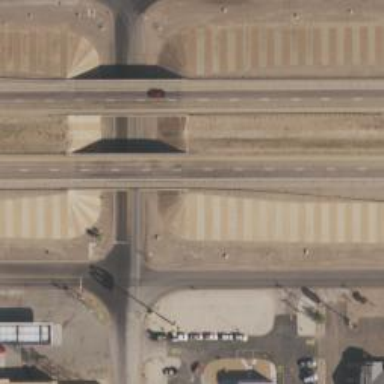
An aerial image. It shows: Motorway bridge.